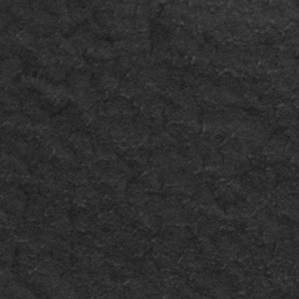
Label: frost